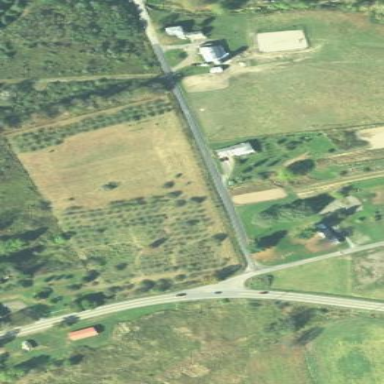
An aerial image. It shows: Orchard.